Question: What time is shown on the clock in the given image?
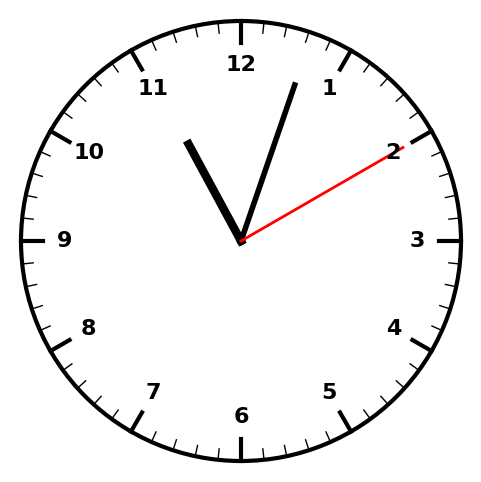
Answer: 11:03:10